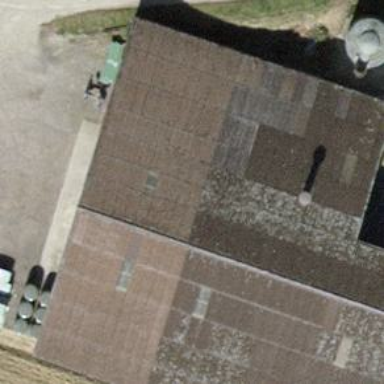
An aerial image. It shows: Gabled roof on farm auxiliary building.